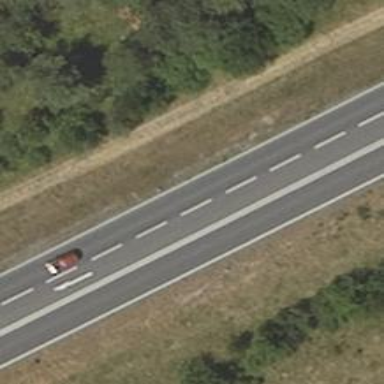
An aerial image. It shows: Asphalt trunk highway designated as motorroad.